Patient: sex M, age 57
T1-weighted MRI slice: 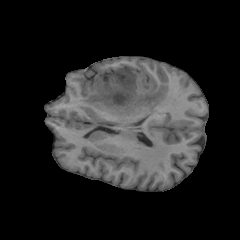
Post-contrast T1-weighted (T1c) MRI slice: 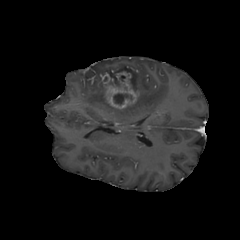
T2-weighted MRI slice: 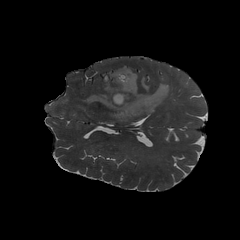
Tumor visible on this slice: yes
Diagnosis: Glioblastoma, IDH-wildtype
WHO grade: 4